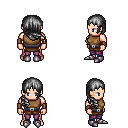
a pixel art fantasy rpg character, male body template, human, light skin, leather chest armor, magenta pants, gray right-swept hairstyle, leather bracers, metal boots, four views (front, back, left, right), 2x2 character sprite sheet, small pixel art, hard edges, no anti-aliasing